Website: walmart
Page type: payment
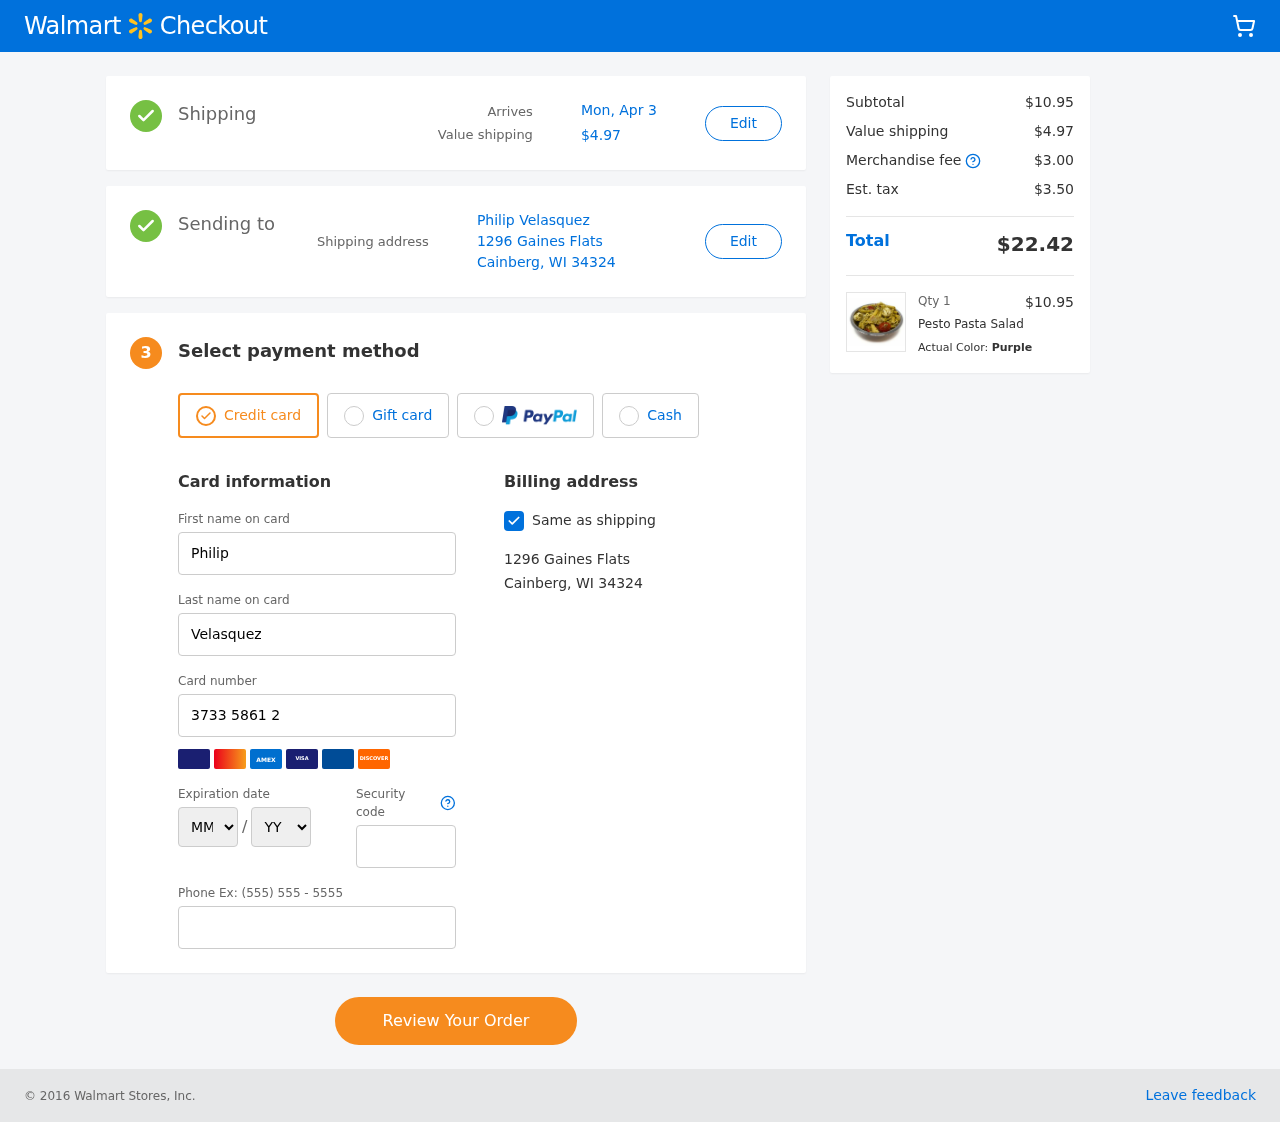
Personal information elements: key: PII_CARD_EXPIRY_MONTH
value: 06
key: PII_CARD_EXPIRY_YEAR
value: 27
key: PII_CITY_STATE_ZIP
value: Cainberg, WI 34324
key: PII_FULLNAME
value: Philip Velasquez
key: PII_STREET
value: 1296 Gaines Flats
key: PII_FIRSTNAME
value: Philip
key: PII_LASTNAME
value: Velasquez
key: PII_CARD_NUMBER
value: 3733 5861 2109 521
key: PII_CARD_CVV
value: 3105
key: PII_PHONE
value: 4415557193
Product elements: key: PRODUCT1_NAME
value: Pesto Pasta Salad
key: PRODUCT1_PRICE
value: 10.95
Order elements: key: ORDER_DELIVERY_DATE
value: Mon, Apr 3
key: ORDER_SHIPPING_COST
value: $4.97
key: ORDER_SUBTOTAL
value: $10.95
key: ORDER_MERCHANDISE_FEE
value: $3.00
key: ORDER_TAX
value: $3.50
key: ORDER_TOTAL
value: $22.42
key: ORDER_NUM_ITEMS
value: Qty 1